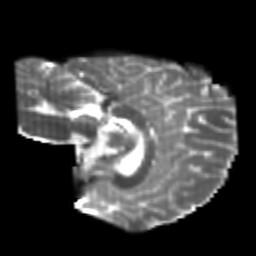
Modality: T2w
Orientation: sagittal
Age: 20
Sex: female
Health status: healthy
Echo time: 0.074 s